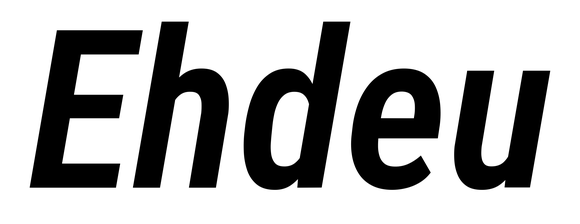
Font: Roboto-Italic_Condensed_SemiBold_Italic